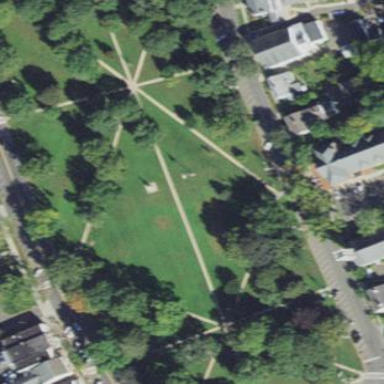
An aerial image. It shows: Existing Preserved Open Space categorized as park.